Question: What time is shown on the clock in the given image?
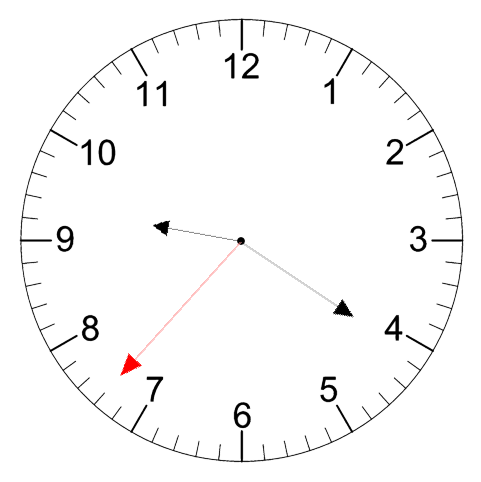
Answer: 09:20:37